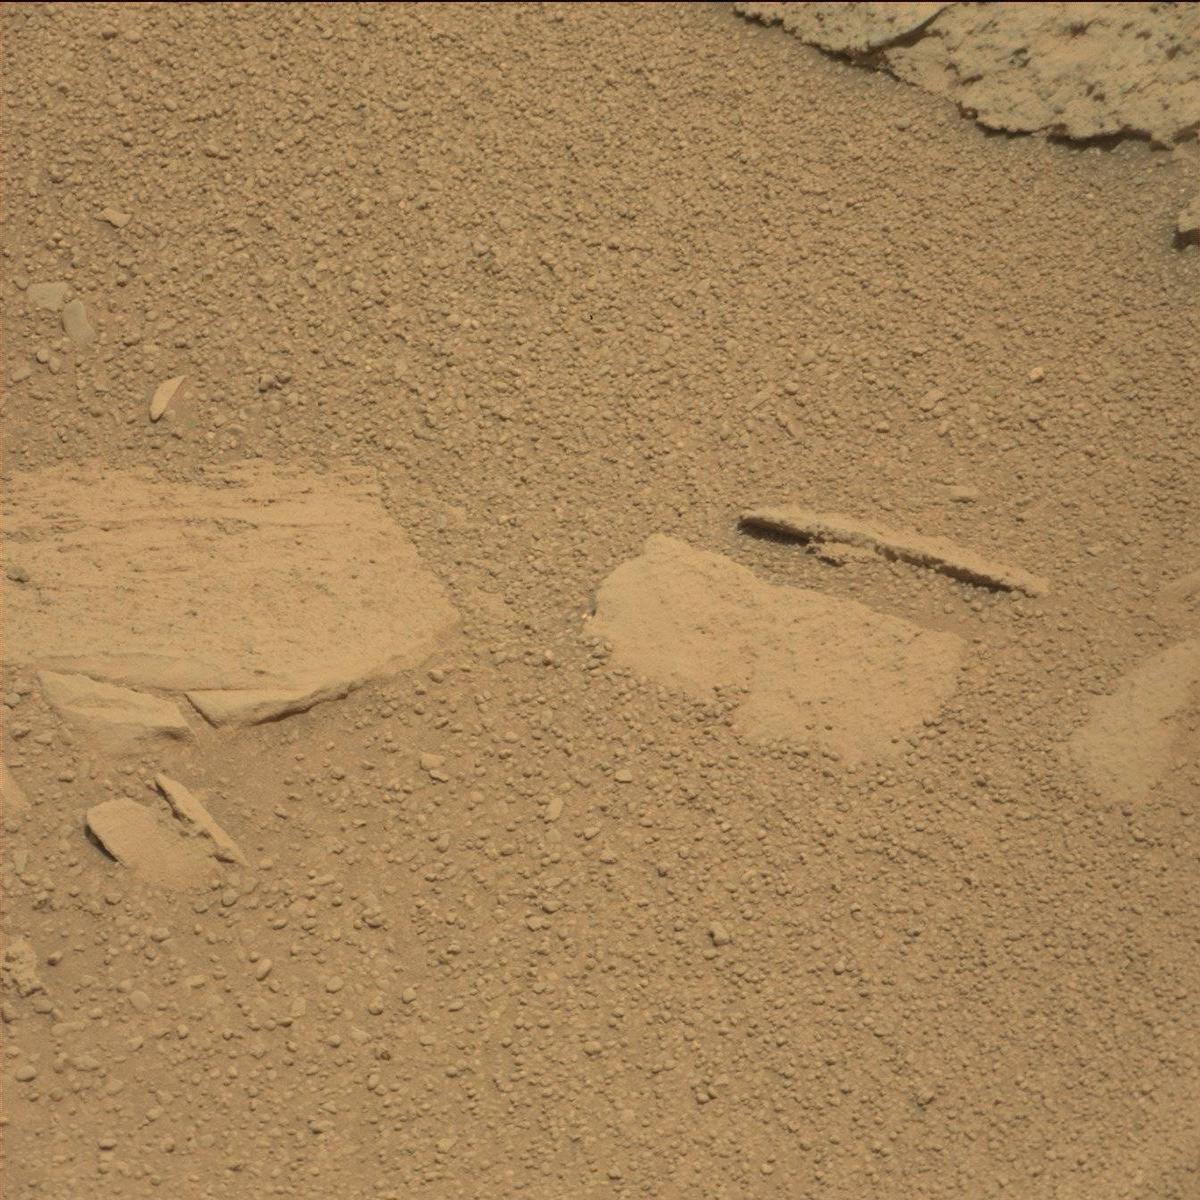
Terrain classes present: Bedrock, Rock, Sand / Soil